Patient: sex F, age 53
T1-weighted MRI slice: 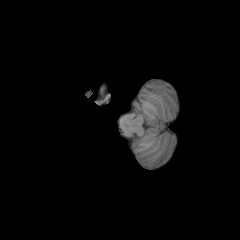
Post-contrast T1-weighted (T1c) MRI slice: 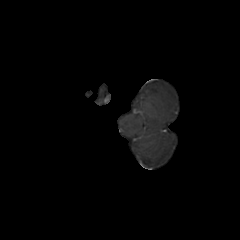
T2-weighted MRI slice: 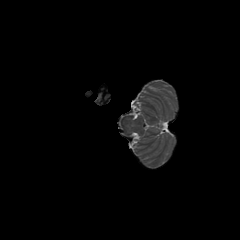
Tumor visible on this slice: no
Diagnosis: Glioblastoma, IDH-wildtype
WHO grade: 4